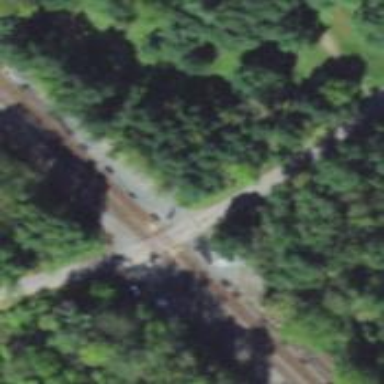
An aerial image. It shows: Railway level crossing.